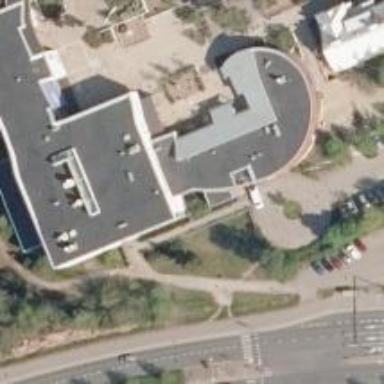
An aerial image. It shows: Kindergarten.